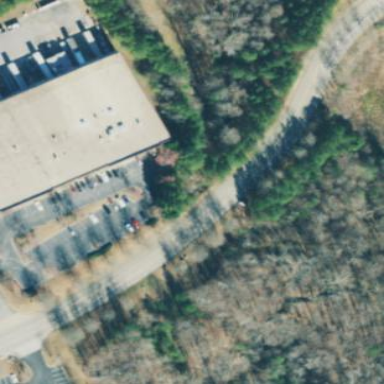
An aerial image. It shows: Parking area.